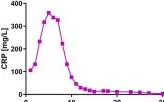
Clinical and treatment parameters of the patient during the 1st month after hospital admission. (A-H) show the time course of different laboratory parameters during the first 30 days following hospital admission.
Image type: chart (chart)